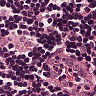
Metastatic tissue present: no